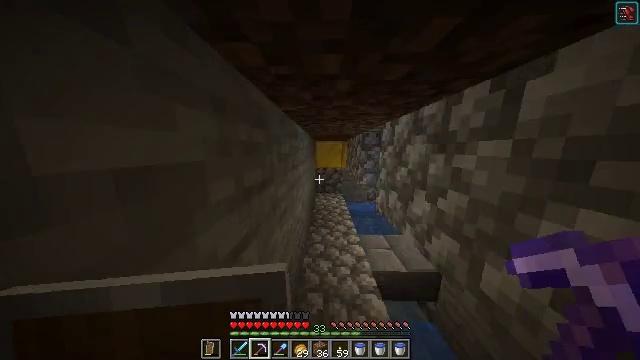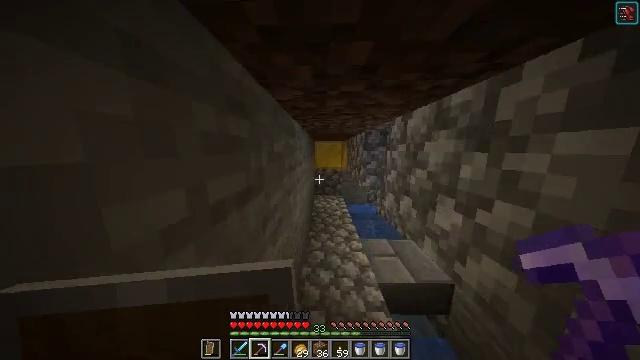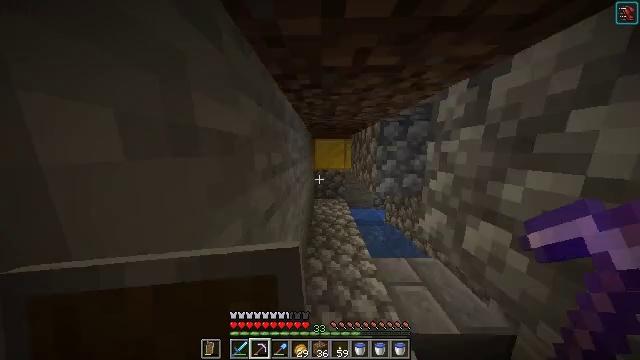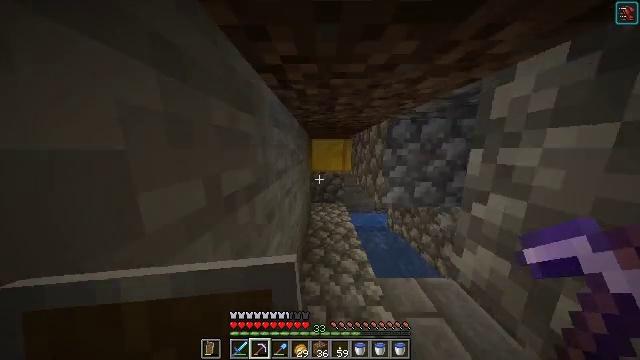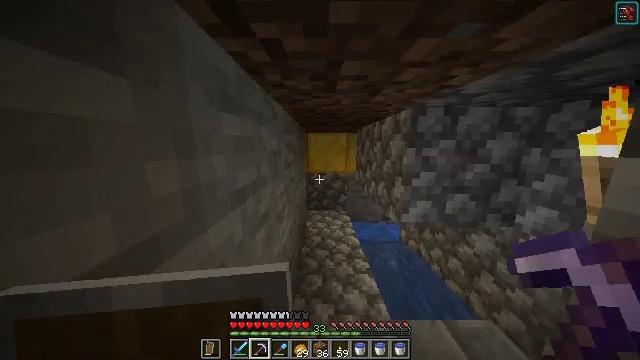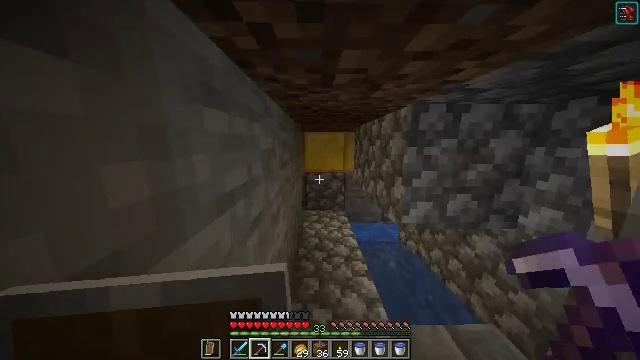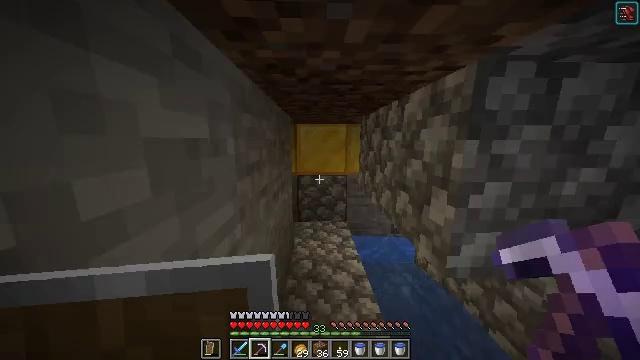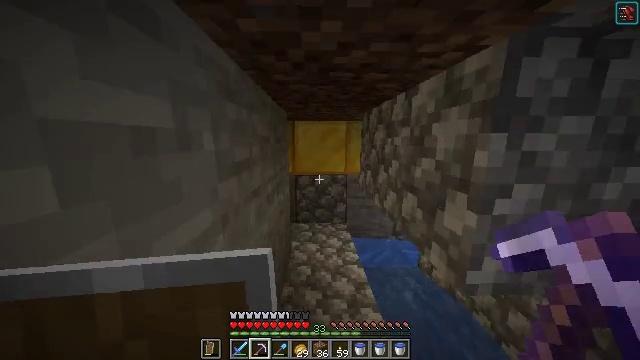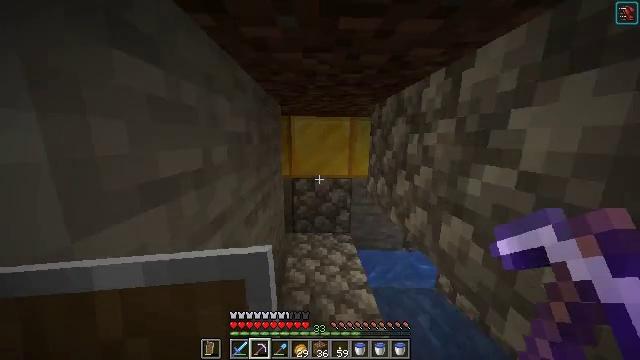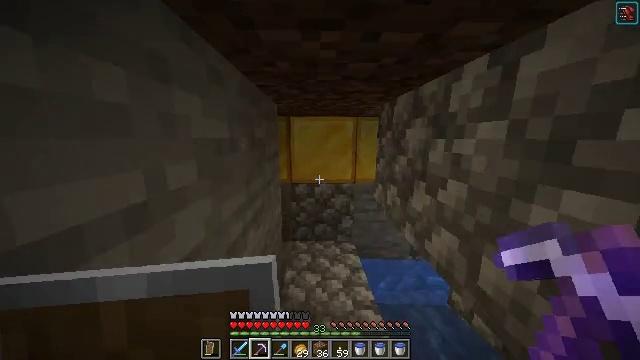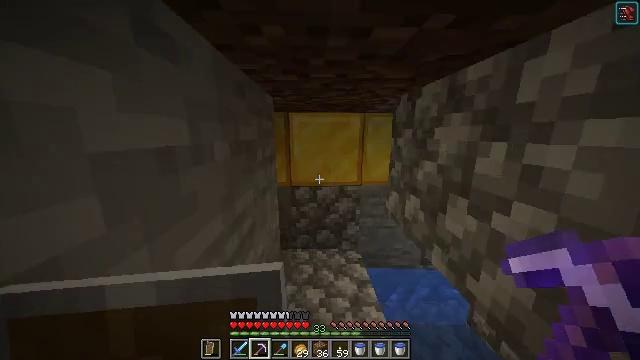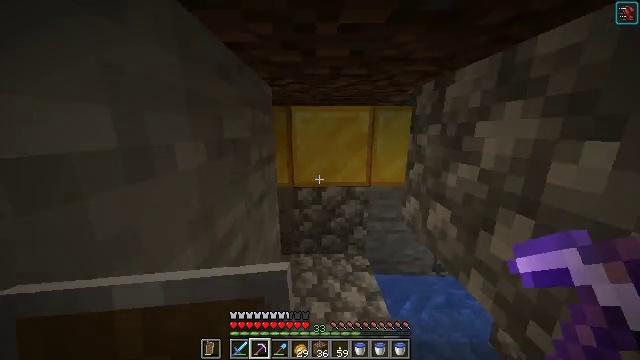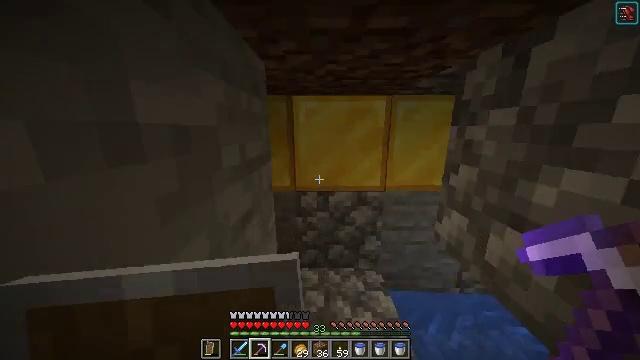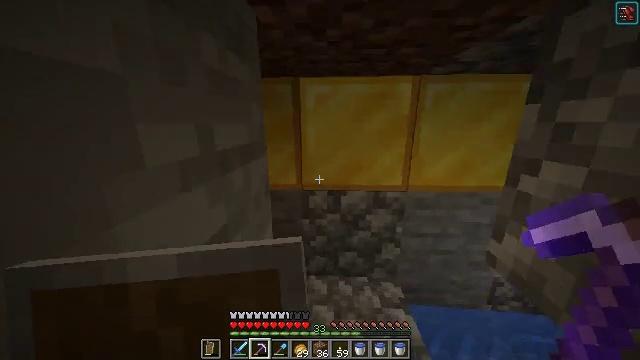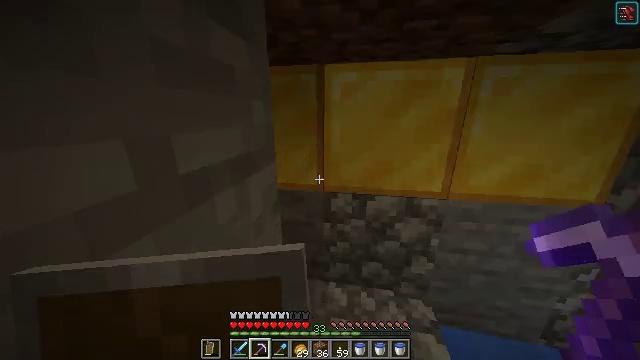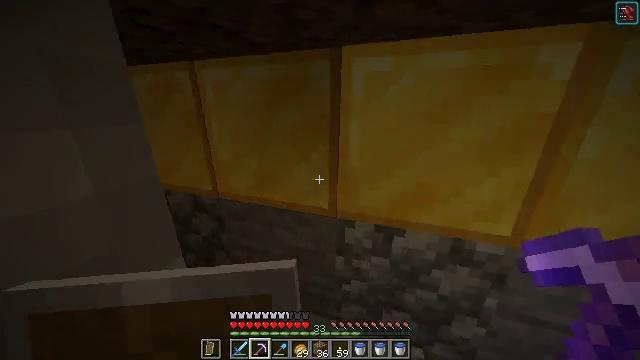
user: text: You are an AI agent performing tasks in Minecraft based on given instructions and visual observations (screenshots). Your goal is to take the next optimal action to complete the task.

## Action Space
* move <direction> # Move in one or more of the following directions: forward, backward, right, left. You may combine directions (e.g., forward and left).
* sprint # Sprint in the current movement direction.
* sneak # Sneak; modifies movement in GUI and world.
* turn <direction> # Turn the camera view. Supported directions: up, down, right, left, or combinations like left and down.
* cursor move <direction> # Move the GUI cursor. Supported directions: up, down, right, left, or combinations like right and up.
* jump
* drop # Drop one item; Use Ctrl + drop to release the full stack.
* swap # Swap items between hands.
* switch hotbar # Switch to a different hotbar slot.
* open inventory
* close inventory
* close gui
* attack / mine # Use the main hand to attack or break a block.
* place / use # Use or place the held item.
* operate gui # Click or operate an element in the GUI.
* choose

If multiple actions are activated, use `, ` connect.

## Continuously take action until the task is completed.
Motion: motion action
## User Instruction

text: Create packed ice using ice blocks in the crafting grid.
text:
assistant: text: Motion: move forward
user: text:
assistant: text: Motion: move forward
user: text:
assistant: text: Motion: move forward
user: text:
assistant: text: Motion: move forward
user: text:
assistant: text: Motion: move forward
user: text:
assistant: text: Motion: move forward
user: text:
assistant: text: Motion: move forward
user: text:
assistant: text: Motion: move forward
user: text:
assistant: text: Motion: move forward
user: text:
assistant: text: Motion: move forward
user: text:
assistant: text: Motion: move forward, turn down
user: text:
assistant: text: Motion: move forward, turn left
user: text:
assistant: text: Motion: move forward, turn left and down
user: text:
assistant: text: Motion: move forward, turn left and down
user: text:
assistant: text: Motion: move forward, turn left and down
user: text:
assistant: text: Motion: move forward, turn left
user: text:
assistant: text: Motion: move forward, turn left
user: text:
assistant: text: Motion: move forward, turn left and up
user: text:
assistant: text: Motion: move forward, turn left and up
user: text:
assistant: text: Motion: move forward, turn left
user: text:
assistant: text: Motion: move forward, turn left
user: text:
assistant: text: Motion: move forward, turn left
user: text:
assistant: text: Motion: move forward, turn left
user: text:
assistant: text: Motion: move forward
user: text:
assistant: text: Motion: move forward
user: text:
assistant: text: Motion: move forward
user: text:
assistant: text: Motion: move forward
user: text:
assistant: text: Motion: move forward
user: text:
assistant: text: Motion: move forward, turn right and down
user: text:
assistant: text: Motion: move forward, turn right and down